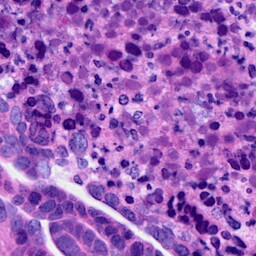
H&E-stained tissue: Ovarian